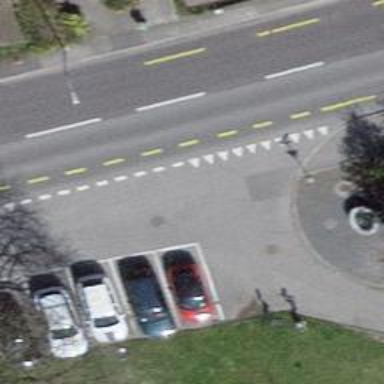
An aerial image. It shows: Asphalt path with dedicated cycle lane.